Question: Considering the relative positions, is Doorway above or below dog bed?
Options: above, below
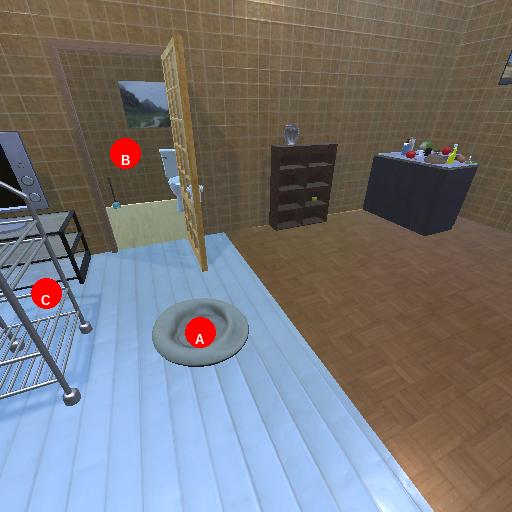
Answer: above